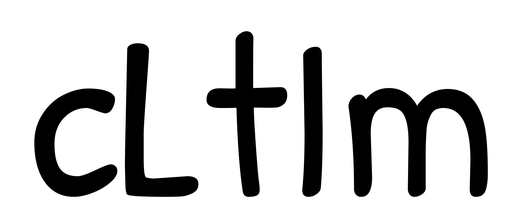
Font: PatrickHand-Regular